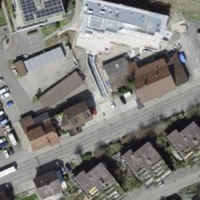
EUNIS habitat code: 54
Species observed at this site:
Sambucus racemosa
Podarcis muralis